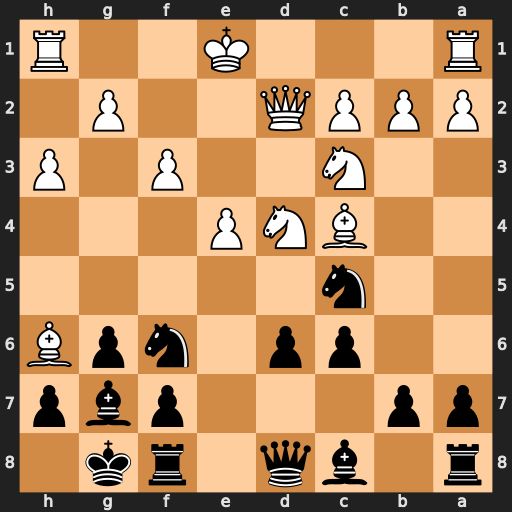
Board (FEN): r1bq1rk1/pp3pbp/2pp1npB/2n5/2BNP3/2N2P1P/PPPQ2P1/R3K2R
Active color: b
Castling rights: KQ
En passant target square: -
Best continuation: Nfxe4 fxe4 Qh4+